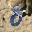
Label: 8